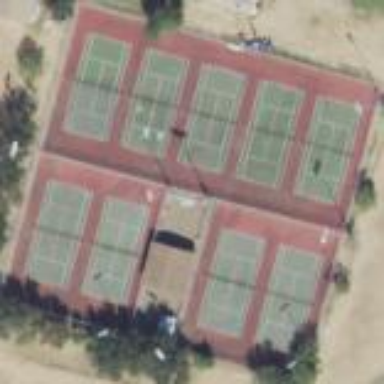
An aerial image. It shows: Tennis court on the leisure land pitch.